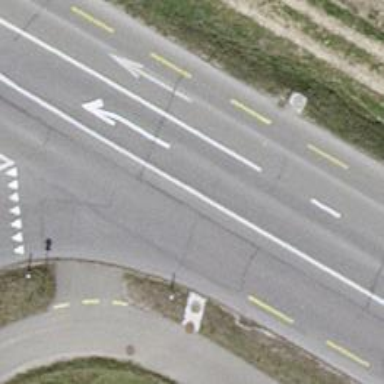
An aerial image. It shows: Asphalt road with primary highway designation. There is designated left lane for cyclists.